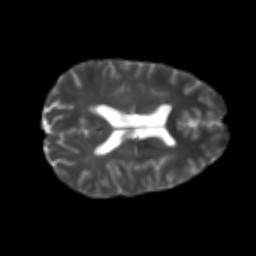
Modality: T2w
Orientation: axial
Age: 24
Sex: male
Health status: healthy
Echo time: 0.074 s